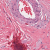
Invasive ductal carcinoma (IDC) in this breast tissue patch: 0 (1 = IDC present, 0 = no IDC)